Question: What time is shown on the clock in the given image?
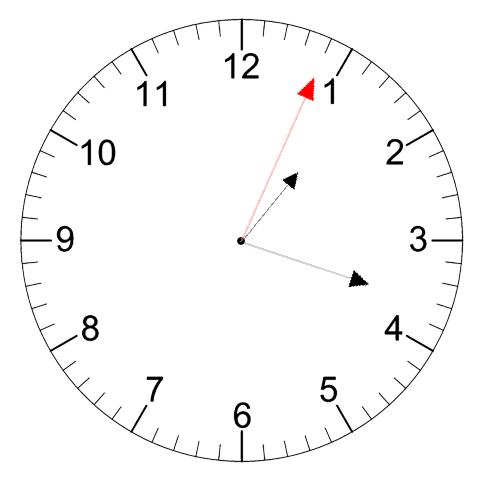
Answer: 01:18:04